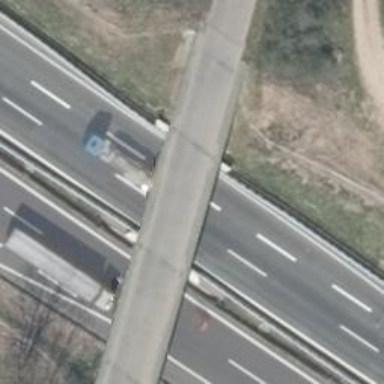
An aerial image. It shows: Unclassified road on asphalt surface with bridge.